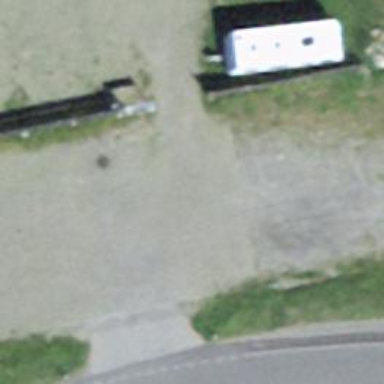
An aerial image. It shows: Caravan site for tourism.